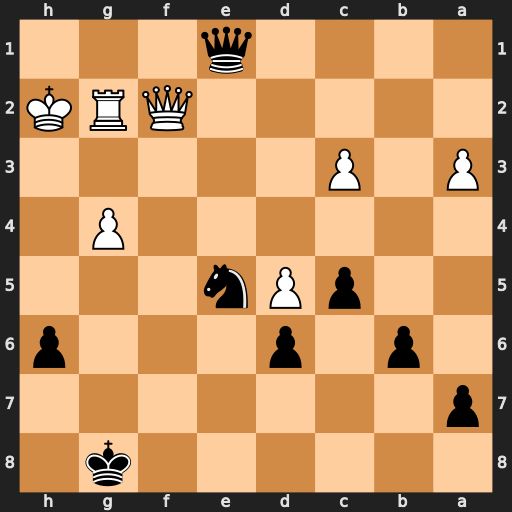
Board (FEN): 6k1/p7/1p1p3p/2pPn3/6P1/P1P5/5QRK/4q3
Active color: b
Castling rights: -
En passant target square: -
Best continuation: Qxf2 Rxf2 Nxg4+ Kg1 Nxf2